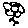
Label: flower